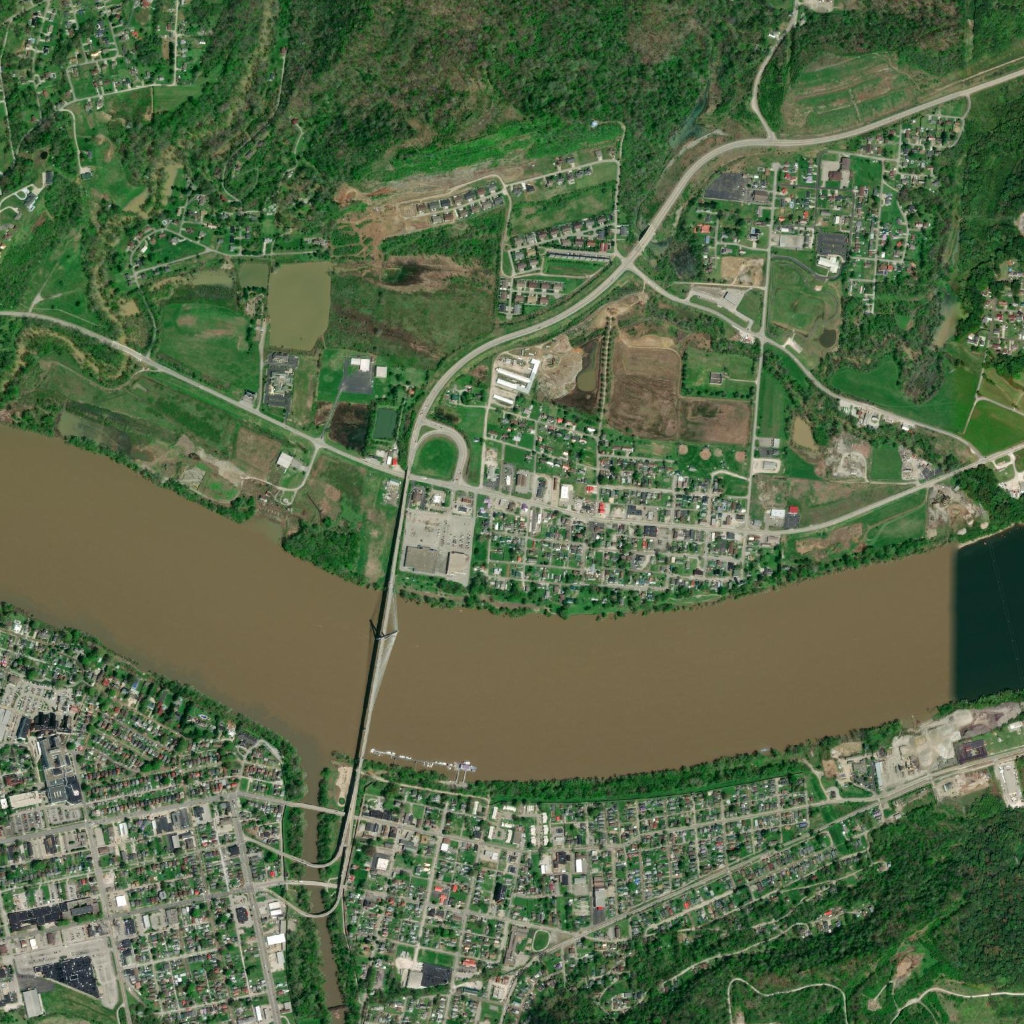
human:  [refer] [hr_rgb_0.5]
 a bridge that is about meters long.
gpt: <box>[[33, 45, 41, 79, 0]]</box>